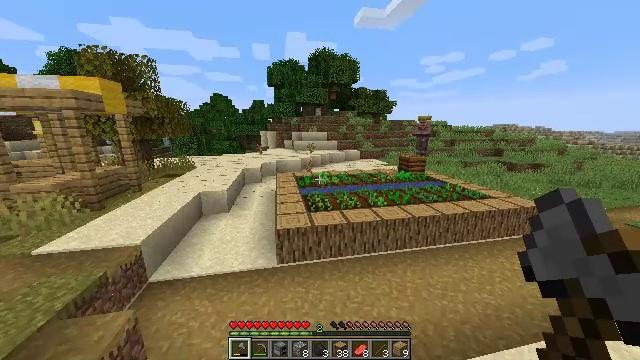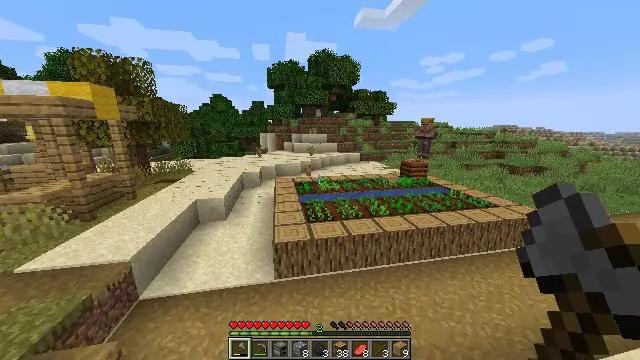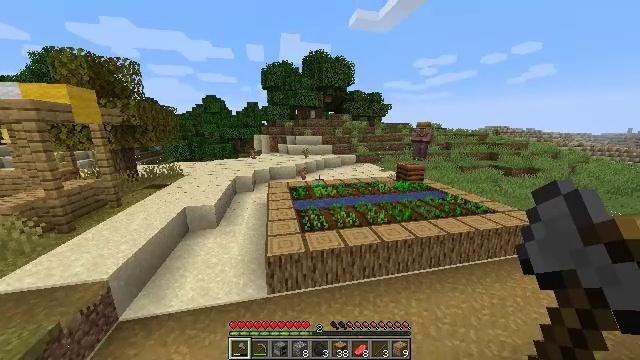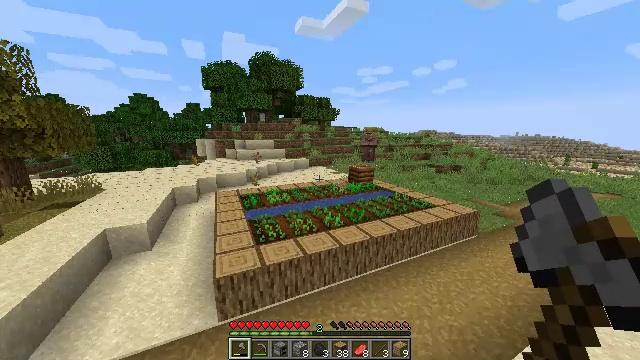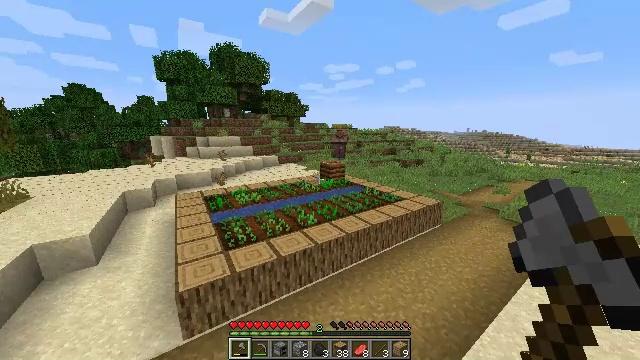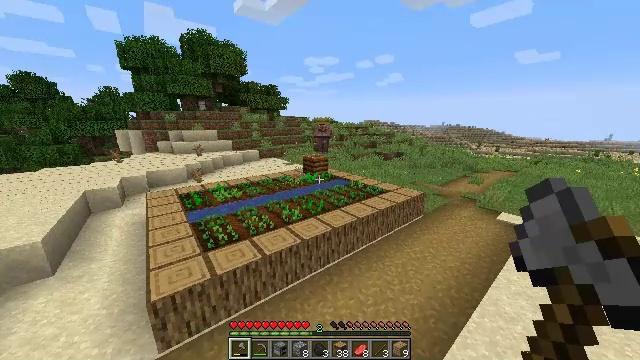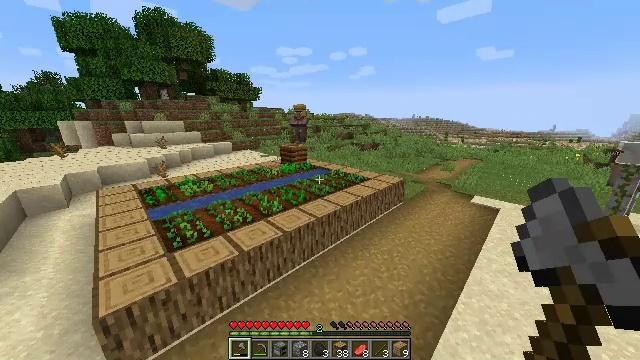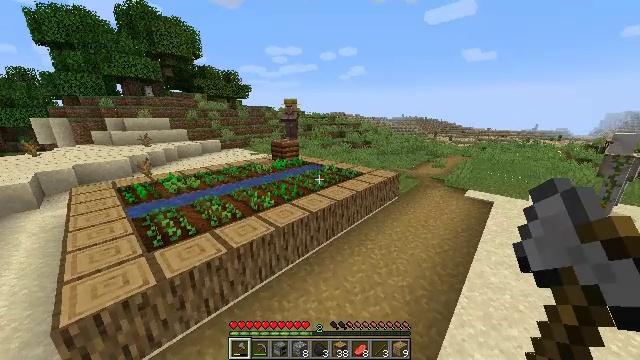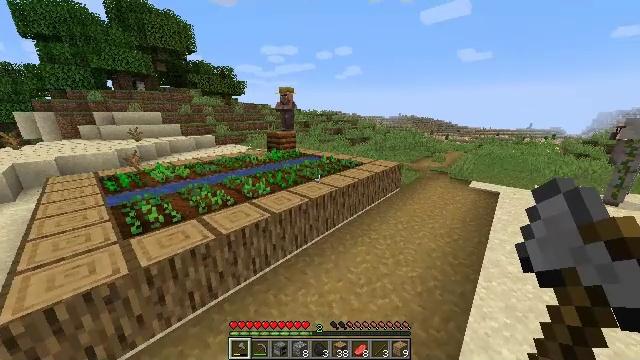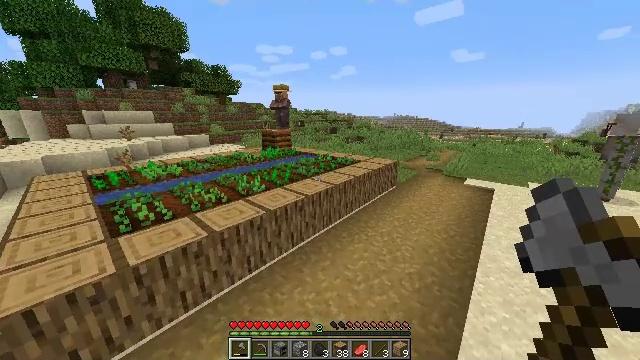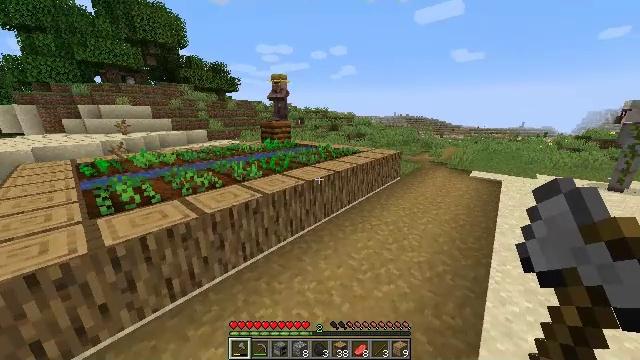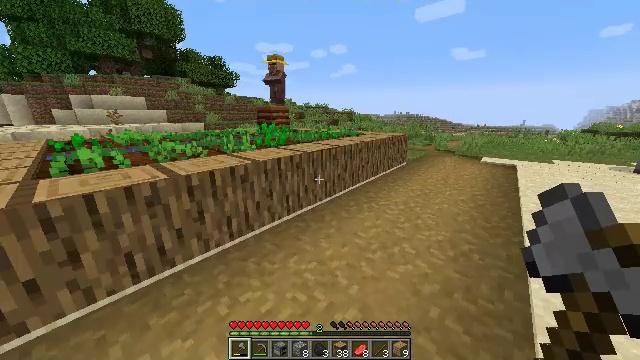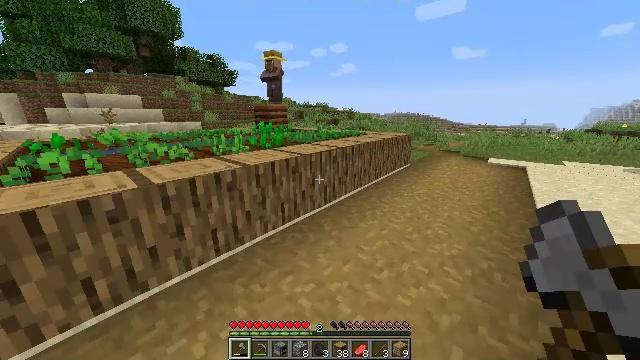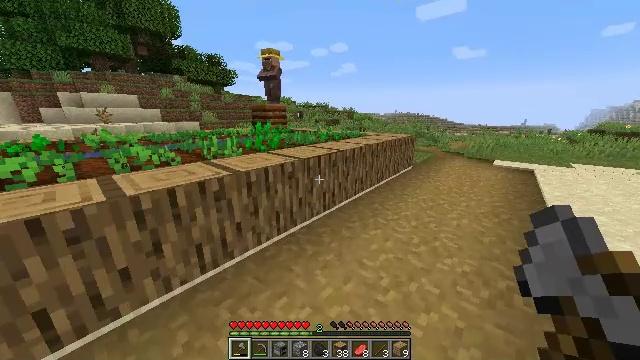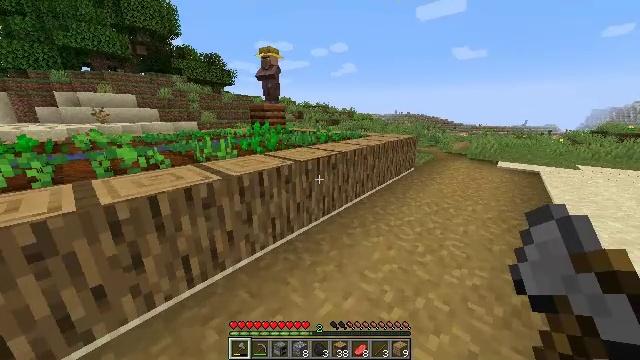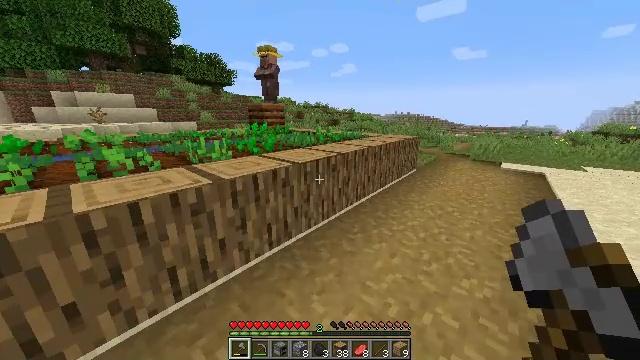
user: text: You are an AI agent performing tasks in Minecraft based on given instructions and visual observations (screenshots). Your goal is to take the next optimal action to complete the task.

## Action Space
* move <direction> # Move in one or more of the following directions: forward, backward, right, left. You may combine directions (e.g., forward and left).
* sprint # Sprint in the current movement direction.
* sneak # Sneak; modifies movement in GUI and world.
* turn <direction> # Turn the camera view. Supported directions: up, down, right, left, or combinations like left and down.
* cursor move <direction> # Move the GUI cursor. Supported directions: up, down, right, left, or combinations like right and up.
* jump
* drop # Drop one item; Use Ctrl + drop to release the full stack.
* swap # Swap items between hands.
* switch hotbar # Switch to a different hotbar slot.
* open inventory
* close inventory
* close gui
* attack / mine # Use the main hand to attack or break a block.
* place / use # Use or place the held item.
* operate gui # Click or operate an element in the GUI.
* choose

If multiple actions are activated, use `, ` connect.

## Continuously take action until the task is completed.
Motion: motion action
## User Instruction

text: Attack the composter to add it to your inventory.
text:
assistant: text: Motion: move forward, sprint
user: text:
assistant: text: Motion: move forward, sprint, turn right
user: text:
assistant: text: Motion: move forward, sprint, turn right
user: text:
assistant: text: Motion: move forward, sprint, turn right
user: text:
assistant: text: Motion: move forward and move right, sprint, turn right and down
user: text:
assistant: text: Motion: move forward and move right, sprint, turn right and down
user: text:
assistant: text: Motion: move forward and move right, sprint, turn right
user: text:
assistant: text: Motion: move forward and move right, sprint
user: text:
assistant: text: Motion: move forward and move right, sprint, turn right
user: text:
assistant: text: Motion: move forward and move right, sprint
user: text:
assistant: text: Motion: move forward and move right, sprint
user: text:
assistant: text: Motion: move forward, sprint
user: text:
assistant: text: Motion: move forward, sprint
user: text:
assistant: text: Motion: move forward, sprint
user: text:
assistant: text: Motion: move forward, sprint
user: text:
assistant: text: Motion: move forward, sprint
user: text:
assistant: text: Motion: move forward, sprint
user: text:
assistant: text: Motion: move forward, sprint, turn right
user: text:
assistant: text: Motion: move forward, sprint, turn right
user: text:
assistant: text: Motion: move forward, sprint
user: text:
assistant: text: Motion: move forward and move right, sprint
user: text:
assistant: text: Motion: move forward and move right, sprint
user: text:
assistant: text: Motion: move forward and move right, sprint
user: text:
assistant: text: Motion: move forward and move right, sprint
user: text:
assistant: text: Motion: move forward and move right, sprint
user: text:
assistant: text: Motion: move forward, sprint, jump
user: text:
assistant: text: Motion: move forward, sprint, jump
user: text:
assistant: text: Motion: move forward, sprint, jump
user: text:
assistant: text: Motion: move forward, sprint
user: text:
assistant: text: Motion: move forward, sprint, turn left